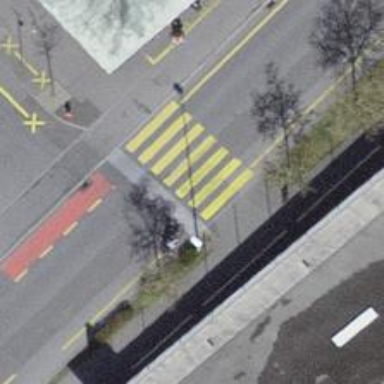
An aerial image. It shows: Kerb serving as barrier.